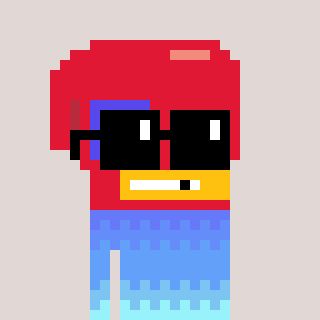
a pixel art character with square black sunglasses, a boxing glove-shaped head and a orange-colored body on a warm background